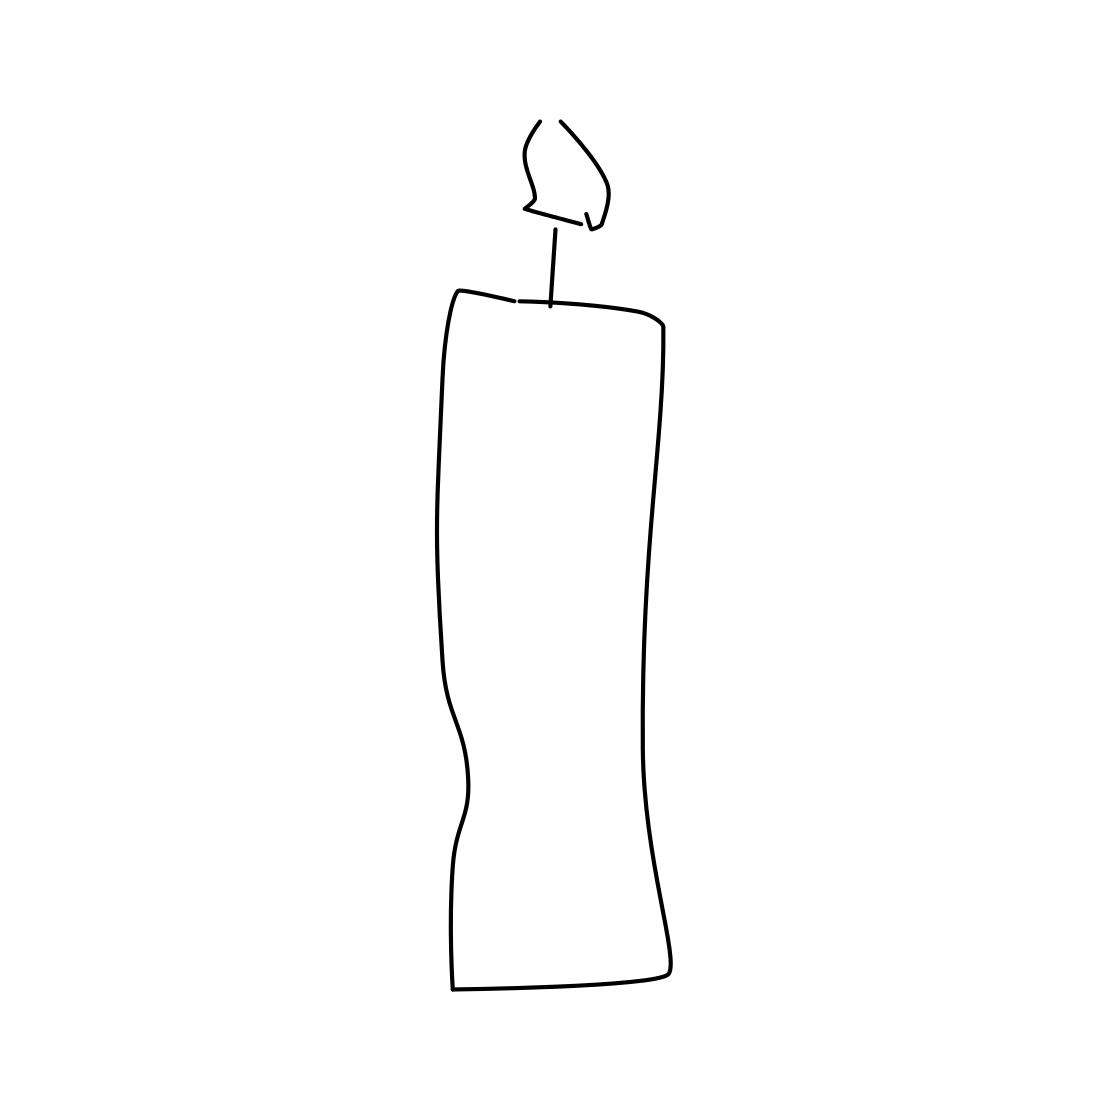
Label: candle